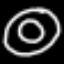
Label: donut